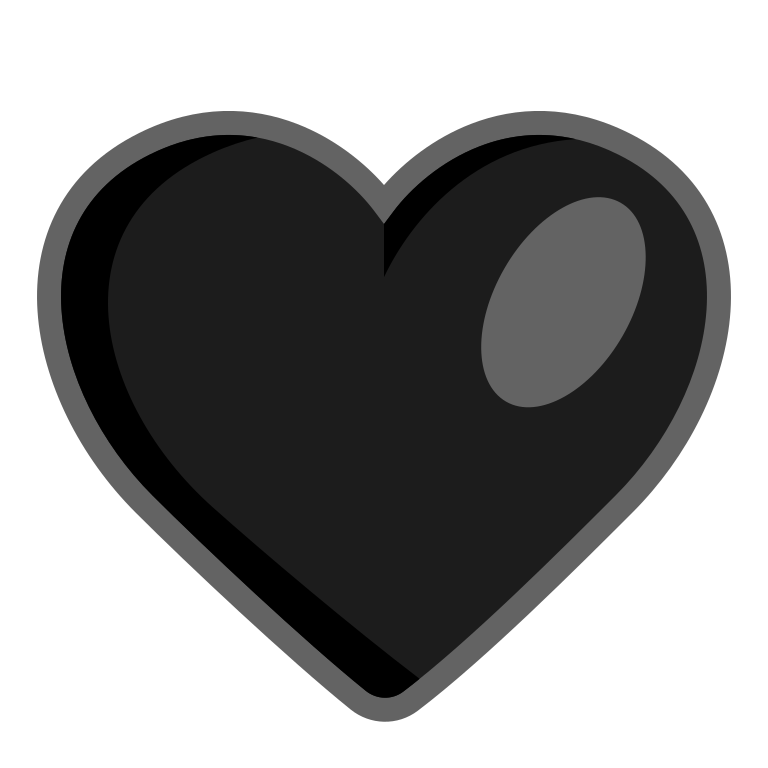
black heart flat